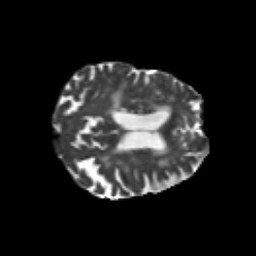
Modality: T2w
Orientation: axial
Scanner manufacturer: siemens
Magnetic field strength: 3 T
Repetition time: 6.8 s
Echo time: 0.093 s